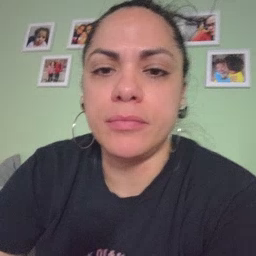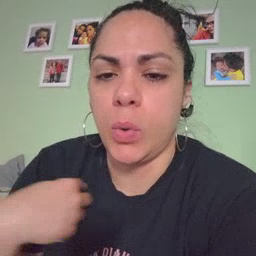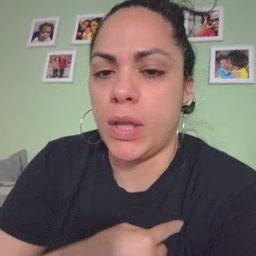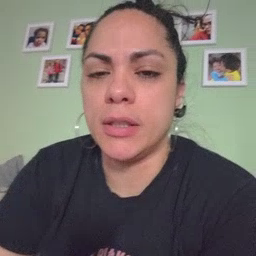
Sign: weus